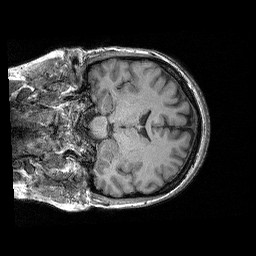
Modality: T1w
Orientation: coronal
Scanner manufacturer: siemens
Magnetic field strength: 3 T
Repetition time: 2.3 s
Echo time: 0.00298 s